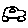
Label: car